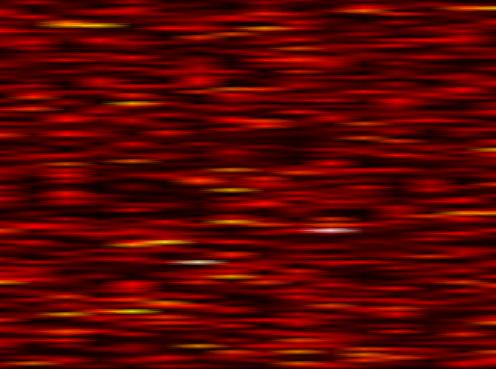
Label: FOFDM